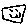
Label: square